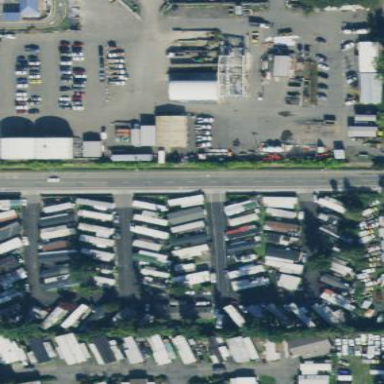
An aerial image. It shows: Residential area known as trailer park.